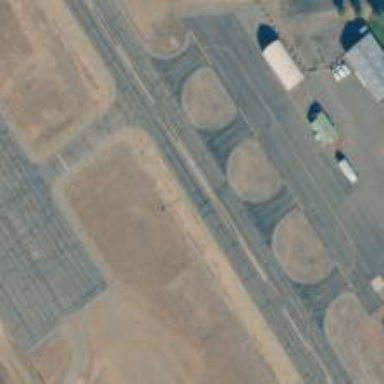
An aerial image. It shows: Image of taxiway at airport.